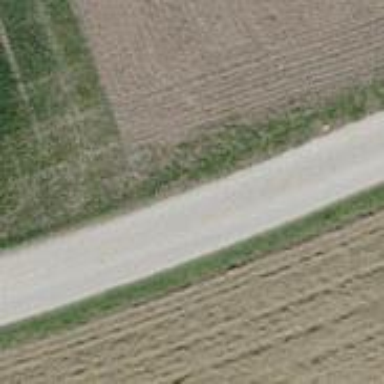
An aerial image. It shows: Track with grade 1 quality.